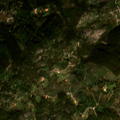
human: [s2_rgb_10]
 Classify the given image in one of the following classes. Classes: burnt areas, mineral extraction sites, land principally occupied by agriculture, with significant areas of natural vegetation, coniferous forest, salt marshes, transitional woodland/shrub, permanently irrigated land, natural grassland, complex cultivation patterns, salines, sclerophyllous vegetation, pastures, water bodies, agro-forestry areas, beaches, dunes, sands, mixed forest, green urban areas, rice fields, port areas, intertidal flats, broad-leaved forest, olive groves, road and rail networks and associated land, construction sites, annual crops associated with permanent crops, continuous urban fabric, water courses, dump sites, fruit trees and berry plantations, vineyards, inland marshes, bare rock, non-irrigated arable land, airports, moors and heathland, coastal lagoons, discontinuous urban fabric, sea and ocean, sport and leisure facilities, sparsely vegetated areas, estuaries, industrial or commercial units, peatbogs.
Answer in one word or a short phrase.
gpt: land principally occupied by agriculture, with significant areas of natural vegetation, broad-leaved forest, transitional woodland/shrub